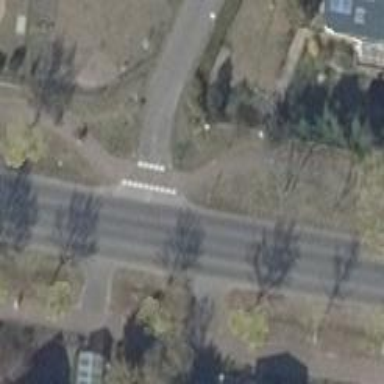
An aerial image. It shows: Uncontrolled crossing on the road.